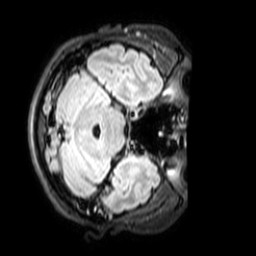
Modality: T1w
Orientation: axial
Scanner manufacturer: philips
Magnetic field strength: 3 T
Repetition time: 4.8 s
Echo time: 0.2586 s